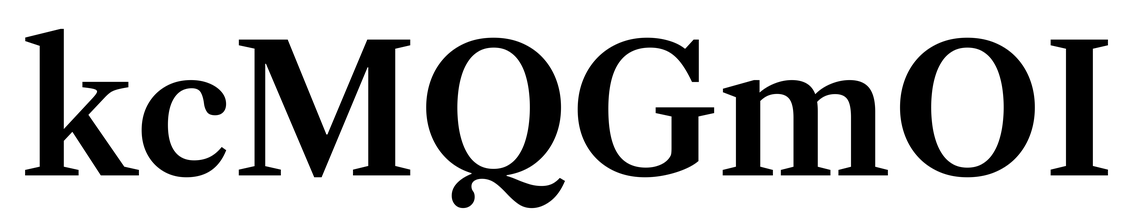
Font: LibreCaslonText_SemiBold